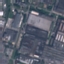
Land use / land cover: Industrial